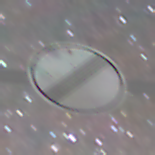
Verkehrszeichen: EndeSaemtlicherBegrenzungen
Umgebung: Outdoor, Suburban
Tageszeit: Night
Wetter: Clear
Licht: Artificial
Jahreszeit: NotSpecified
Kontrast: HighContrast